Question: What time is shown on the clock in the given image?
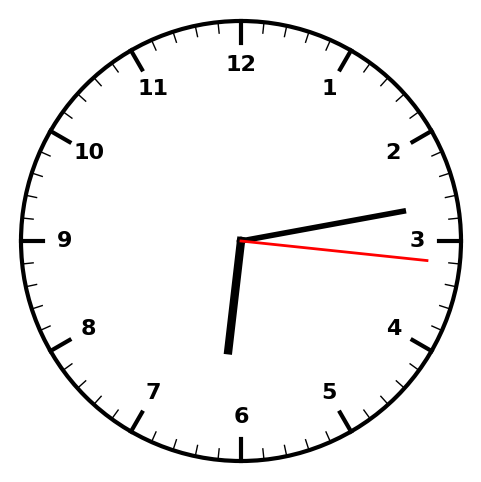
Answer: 06:13:16